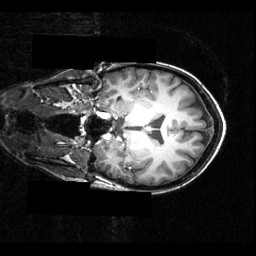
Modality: T1w
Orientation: coronal
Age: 24
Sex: female
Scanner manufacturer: siemens
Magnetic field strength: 3.951 T
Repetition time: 1.5 s
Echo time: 0.00335 s